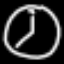
Label: clock